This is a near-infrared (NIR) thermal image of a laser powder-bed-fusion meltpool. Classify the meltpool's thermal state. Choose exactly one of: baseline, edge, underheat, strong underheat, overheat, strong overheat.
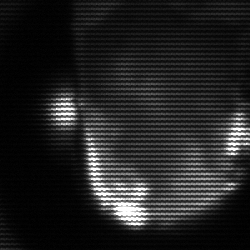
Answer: baseline